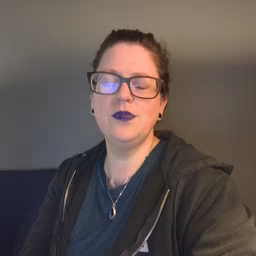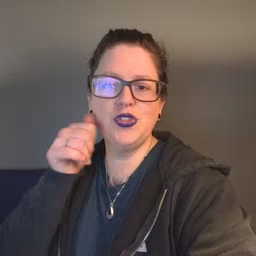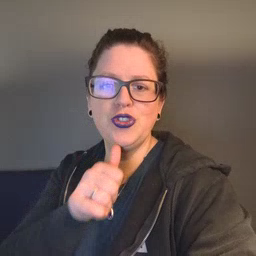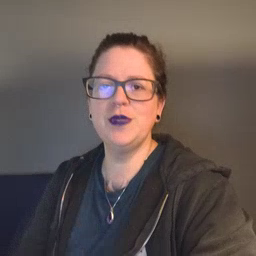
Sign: girl